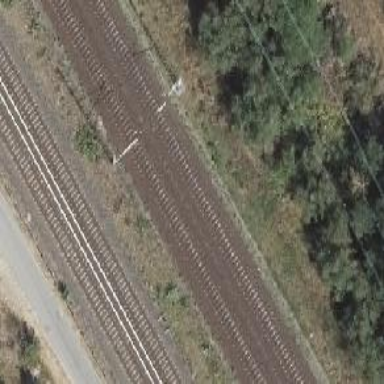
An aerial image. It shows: Milestone along the railway track with catenary mast.